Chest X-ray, PA view. Patient: 59 years old, sex M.
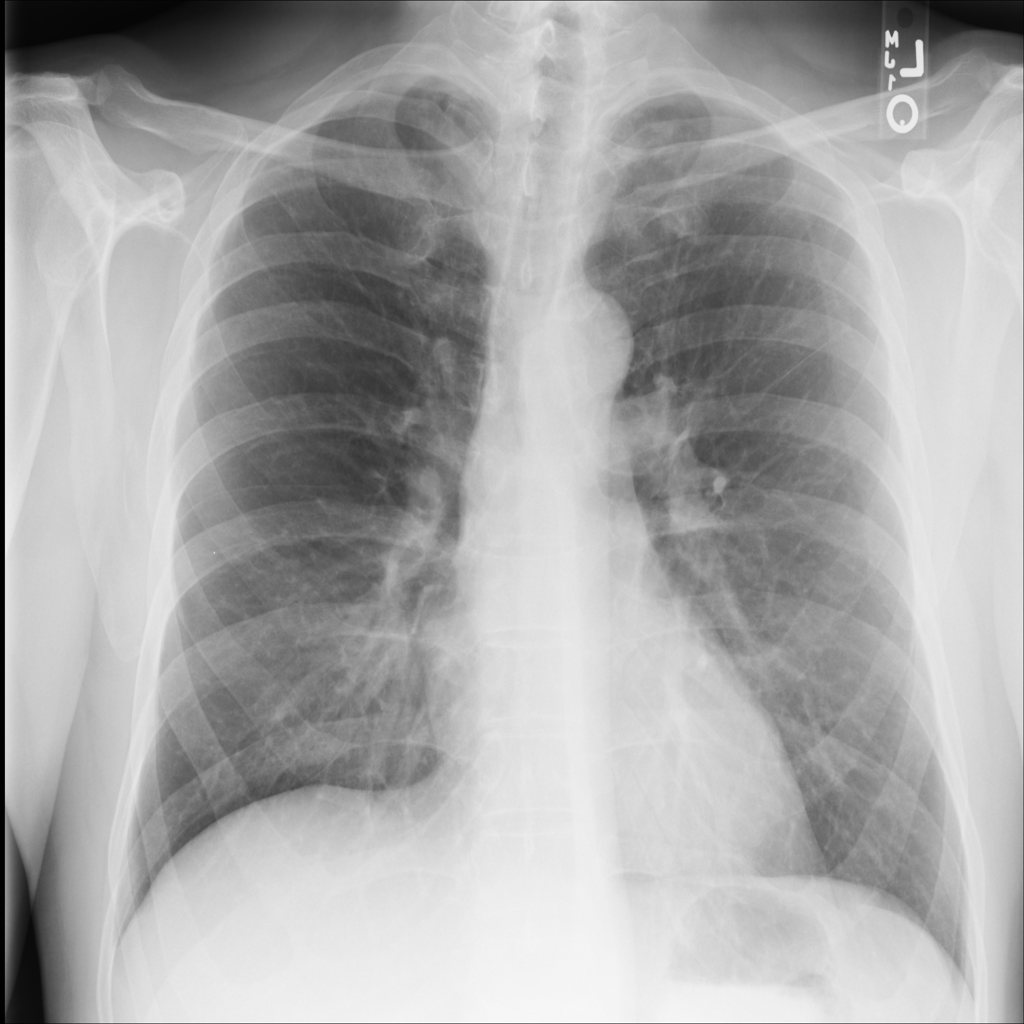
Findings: No Finding